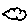
Label: cloud